Field crop: maize
Growth stage: 2
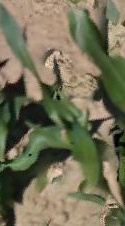
Species: maize